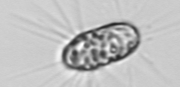
Label: Corethron_hystrix